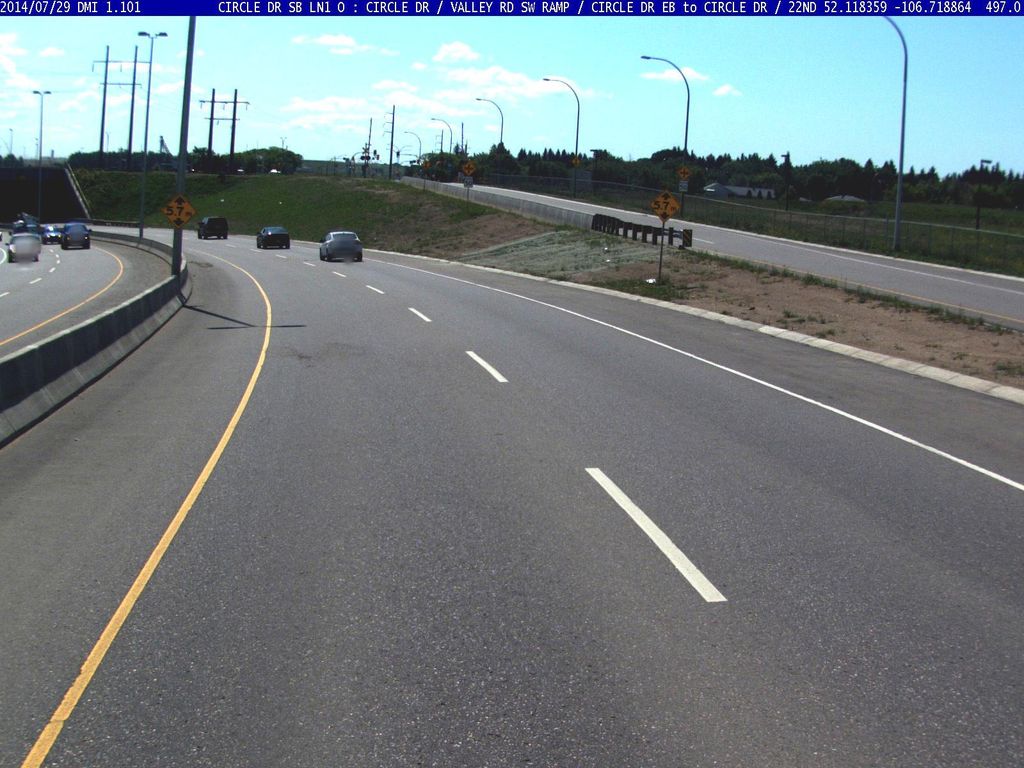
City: saskatoon